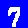
Digit: 7